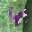
Label: 4